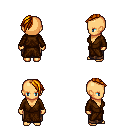
a pixel art fantasy rpg character, female body template, human, tanned skin, brown robe, robe skirt, dark blonde long mohawk hairstyle, four views (front, back, left, right), 2x2 character sprite sheet, small pixel art, hard edges, no anti-aliasing